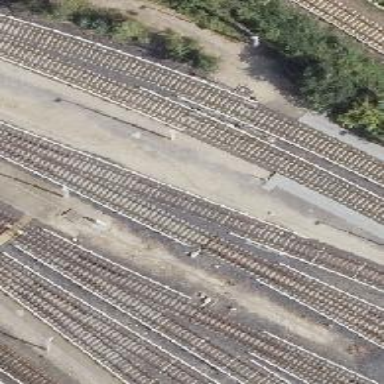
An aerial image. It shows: Railway signal.